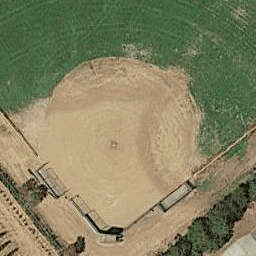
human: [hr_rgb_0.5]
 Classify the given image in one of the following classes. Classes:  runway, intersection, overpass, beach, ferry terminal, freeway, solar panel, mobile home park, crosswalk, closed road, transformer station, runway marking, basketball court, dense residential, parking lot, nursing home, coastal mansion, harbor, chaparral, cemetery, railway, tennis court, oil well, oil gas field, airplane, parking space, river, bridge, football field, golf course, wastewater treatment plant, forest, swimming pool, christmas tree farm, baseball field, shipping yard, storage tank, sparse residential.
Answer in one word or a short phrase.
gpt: baseball field